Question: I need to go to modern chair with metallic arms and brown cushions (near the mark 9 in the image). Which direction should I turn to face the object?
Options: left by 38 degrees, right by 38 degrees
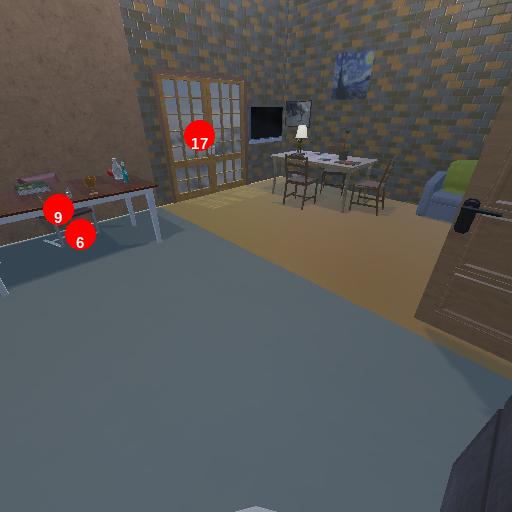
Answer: left by 38 degrees